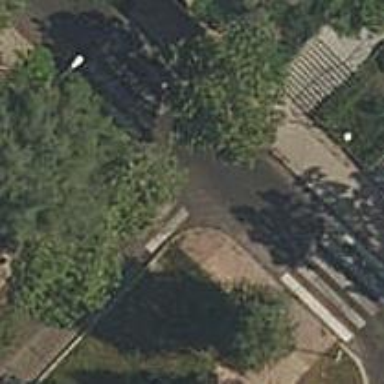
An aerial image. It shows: Set of steps on the road.